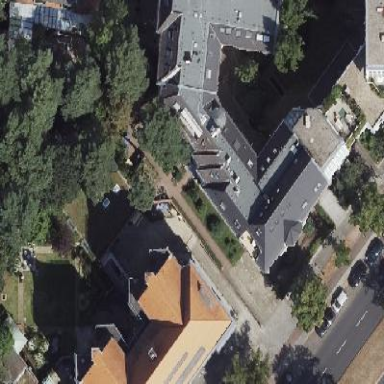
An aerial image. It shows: View of apartment building.